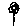
Label: flower